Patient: sex M, age 65
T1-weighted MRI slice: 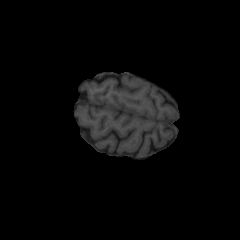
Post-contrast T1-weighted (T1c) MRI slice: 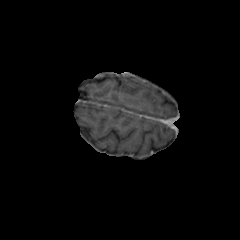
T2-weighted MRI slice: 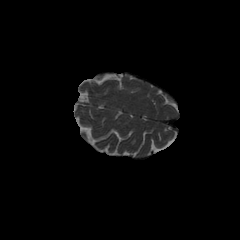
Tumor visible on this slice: no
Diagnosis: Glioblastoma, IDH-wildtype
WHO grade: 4